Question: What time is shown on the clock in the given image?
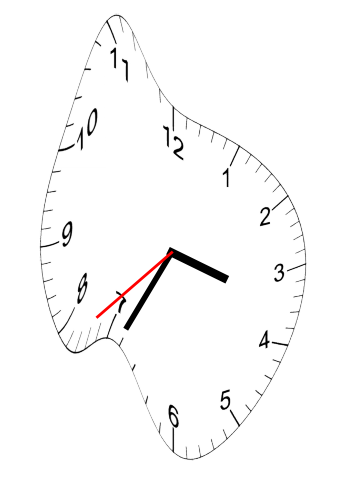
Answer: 03:34:38